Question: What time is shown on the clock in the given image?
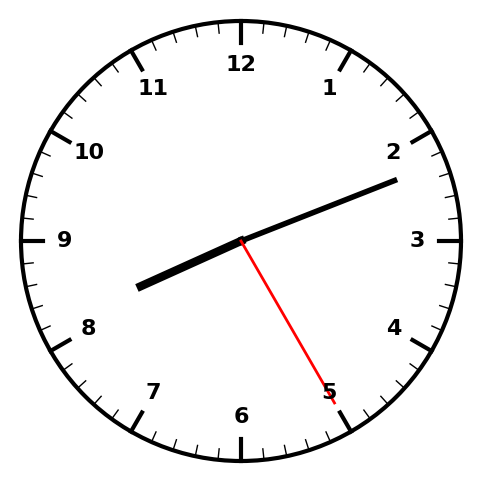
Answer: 08:11:25